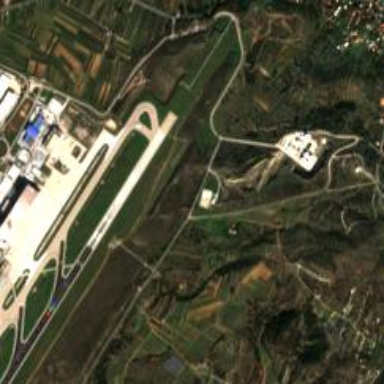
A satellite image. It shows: Runway at airport.